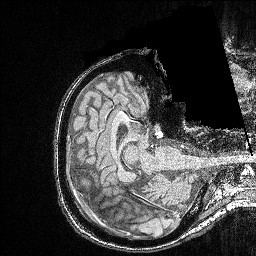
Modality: FLASH
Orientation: axial
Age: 29
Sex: male